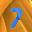
Label: 7